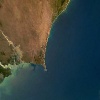
Label: water